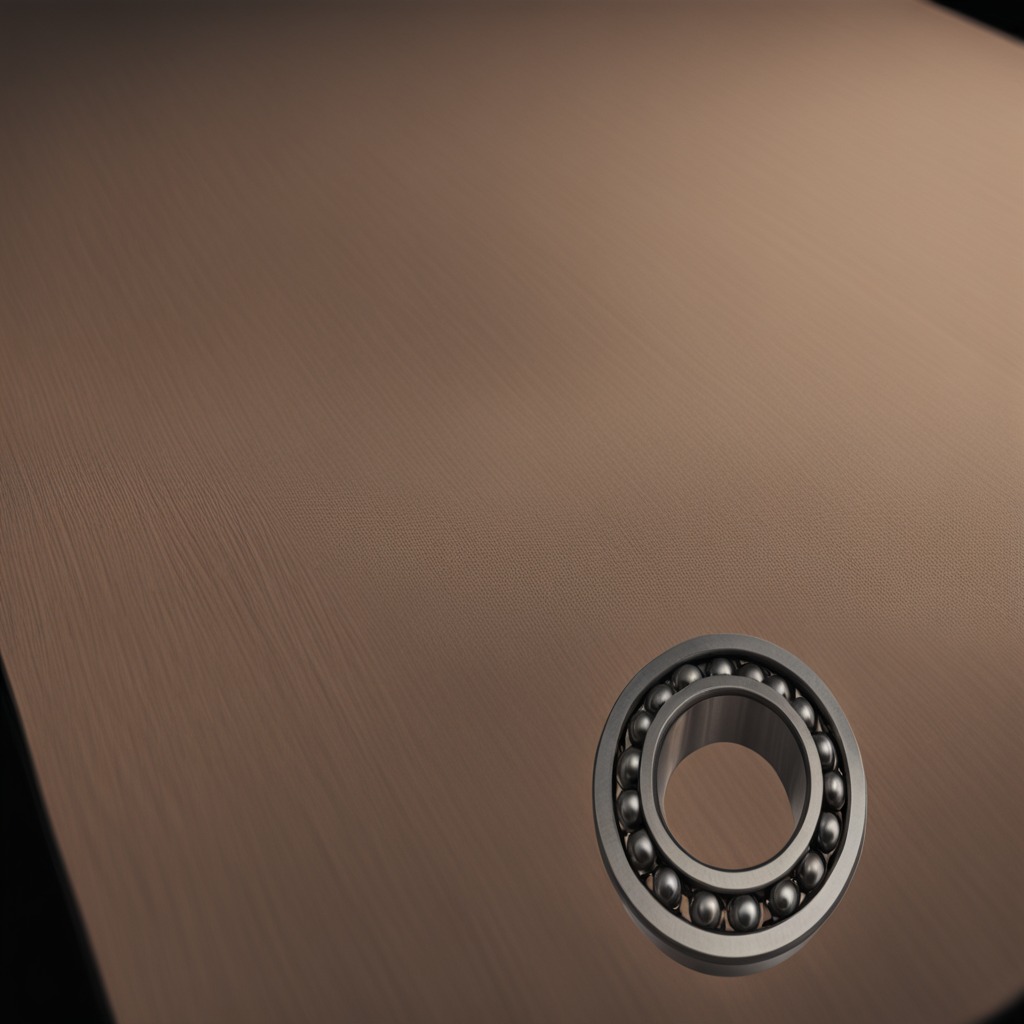
A metal ball bearing is lying on a wooden table inside a workshop at night.